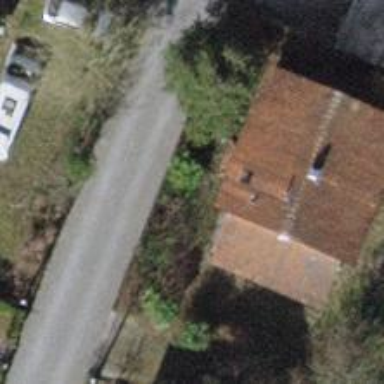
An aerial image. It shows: Detached building.